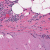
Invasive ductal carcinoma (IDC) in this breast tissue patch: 0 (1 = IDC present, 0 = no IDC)